Question: I have a problem with getting labels within a TableView to display correctly, and I hope someone can help.
Here is a screenshot of the problem:
The labels with the (...) behind them are cut off.
This problem does not occur when I set a fixed height to my rows, but since the text is of varying lengths, that's not a good solution for me.
I've tried the answers in <URL>, but to no avail.
Here is my code to generate the table:
'''
var aSection = Ti.UI.createTableViewSection({
rows: [],
headerView: header
});
for (var p = 0; p < answers.length; p++){
var currentAnswer = answers[p];
var arow = Ti.UI.createTableViewRow({
selectedBackgroundColor:'#f5f5f5',
answID: currentAnswer['aId'],
map: currentAnswer['aMap'],
isSelected: false,
height: 'auto',
rightImage: '/images/icons/radio-unselected.png'
});
var atext = Ti.UI.createLabel({
font:{fontSize:gui.defaultFontSize+2, fontFamily: gui.defaultFont},
color: '#333',
text: currentAnswer['aText'],
left:10, top: 10, bottom: 10, right: 10,
width:'auto',
height: 'auto',
borderWidth: 0,
borderColor: "#000",
});
arow.add(atext);
aSection.add(arow);
}
var sections = [];
sections[0] = aSection;
var answView = Ti.UI.createTableView({
backgroundColor:'white',
data: sections,
bottom: 1,
minRowHeight: 40,
});
'''
I'm really at a loss with this. Any pointers are appreciated.
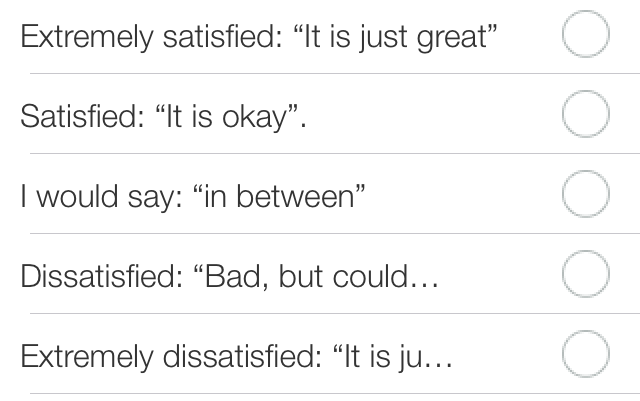
Answer: Use 'Ti.UI.SIZE' for both 'height' and 'width' instead of 'auto', 'auto' has been deprecated a long time ago. Something like this would help you
'''
var aSection = Ti.UI.createTableViewSection({
rows: [],
headerView: header
});
for (var p = 0; p < answers.length; p++){
var currentAnswer = answers[p];
var arow = Ti.UI.createTableViewRow({
selectedBackgroundColor:'#f5f5f5',
answID: currentAnswer['aId'],
map: currentAnswer['aMap'],
isSelected: false,
height:Ti.UI.SIZE,
rightImage: '/images/icons/radio-unselected.png'
});
var atext = Ti.UI.createLabel({
font:{fontSize:gui.defaultFontSize+2, fontFamily: gui.defaultFont},
color: '#333',
text: currentAnswer['aText'],
left:10, right: 10,
width:Ti.UI.SIZE,
height:Ti.UI.SIZE,
borderWidth: 0,
borderColor: "#000",
});
arow.add(atext);
aSection.add(arow);
}
var sections = [];
sections[0] = aSection;
var answView = Ti.UI.createTableView({
backgroundColor:'white',
data: sections,
bottom: 1,
minRowHeight: 40,
});
'''